Field crop: maize
Growth stage: 2
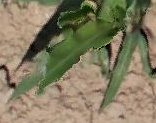
Species: maize